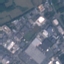
Land use / land cover class: Industrial